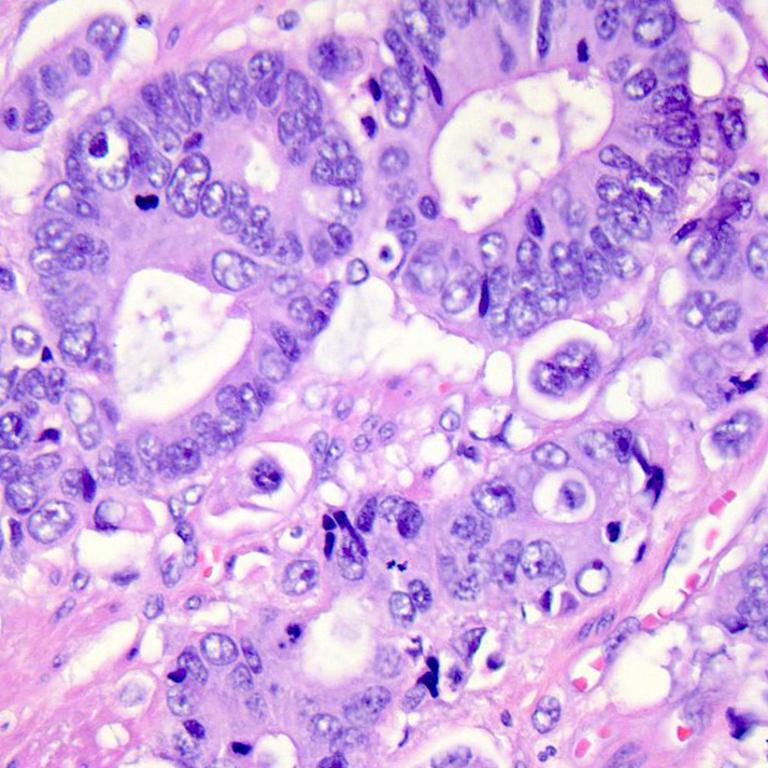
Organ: colon
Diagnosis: adenocarcinomas